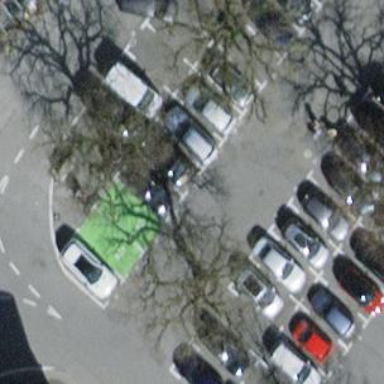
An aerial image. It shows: Charging station.